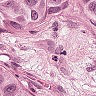
Metastatic tissue present: yes